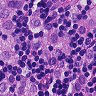
Metastatic tissue present: yes